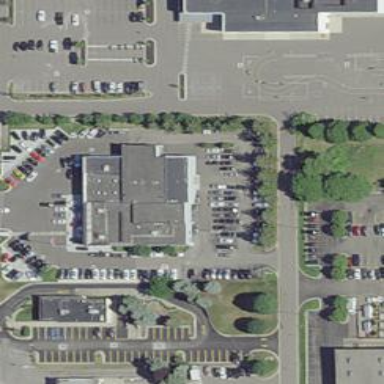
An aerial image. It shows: Commercial building housing car shop.